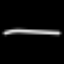
Label: line